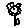
Label: flower